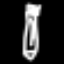
Label: pencil